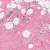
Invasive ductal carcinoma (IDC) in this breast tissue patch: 0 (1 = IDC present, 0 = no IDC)